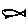
Label: fish